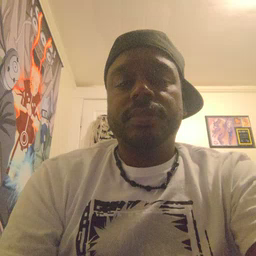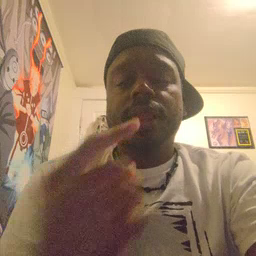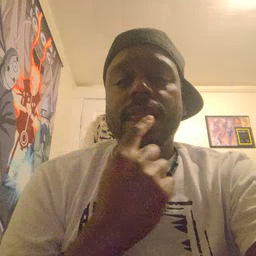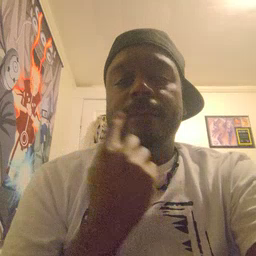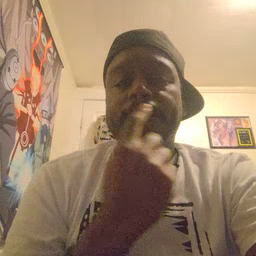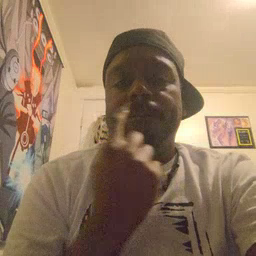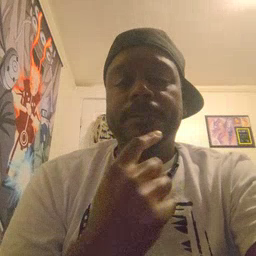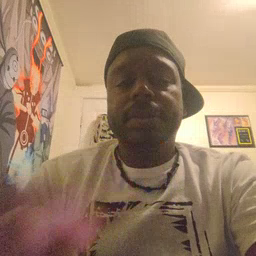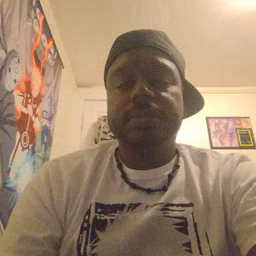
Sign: lips